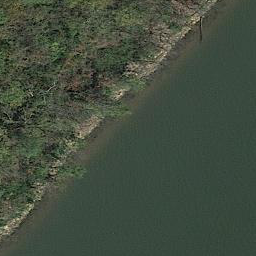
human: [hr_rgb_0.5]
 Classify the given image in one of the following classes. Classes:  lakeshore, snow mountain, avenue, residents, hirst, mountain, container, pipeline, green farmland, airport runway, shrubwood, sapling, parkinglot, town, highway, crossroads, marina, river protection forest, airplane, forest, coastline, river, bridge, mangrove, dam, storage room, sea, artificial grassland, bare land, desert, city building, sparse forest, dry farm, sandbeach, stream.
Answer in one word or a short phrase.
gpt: river protection forest